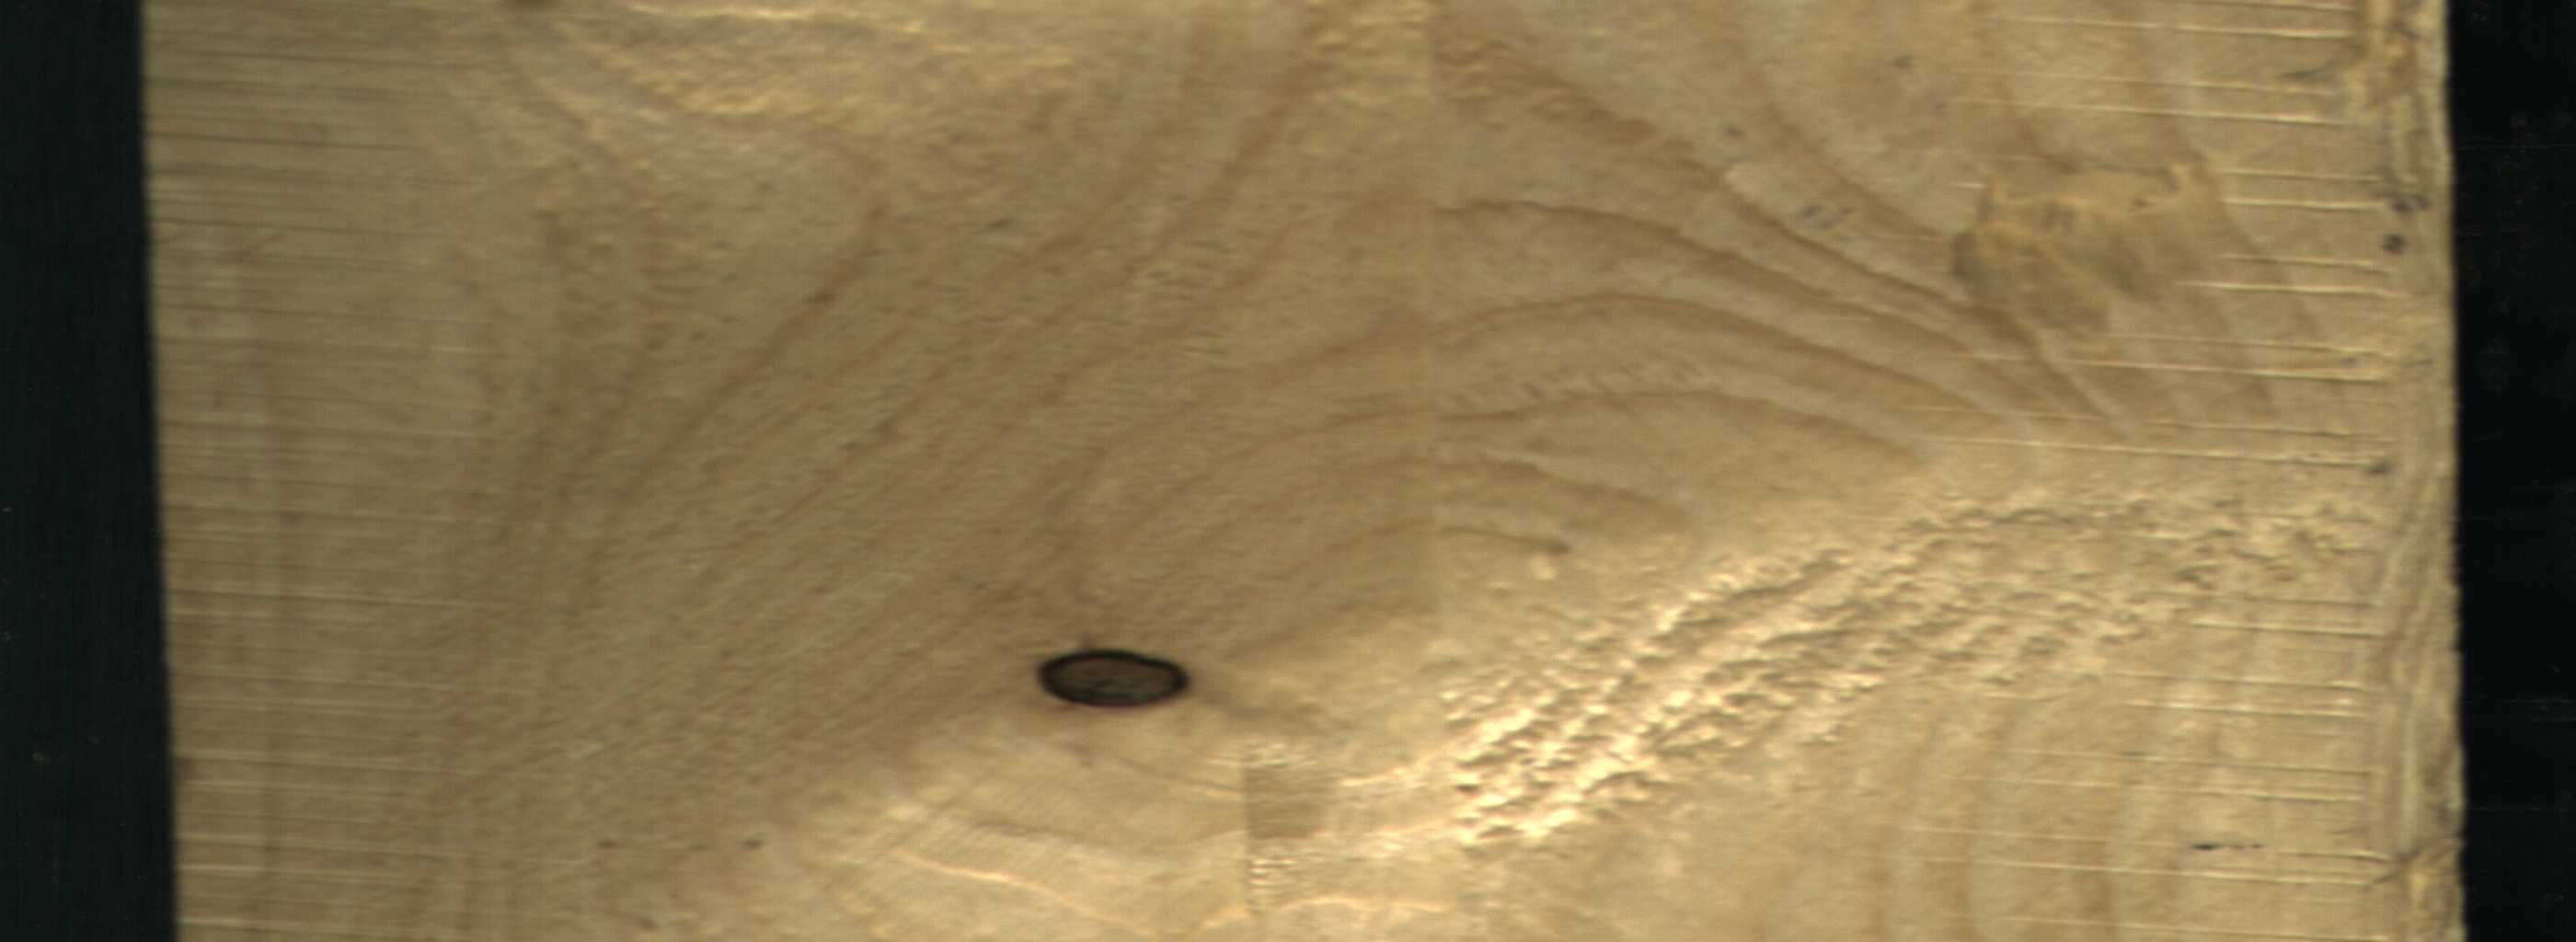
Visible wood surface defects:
Dead_Knot